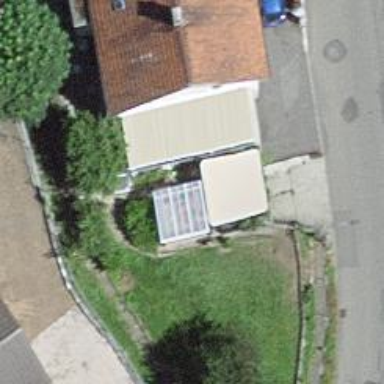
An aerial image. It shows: Garage building.